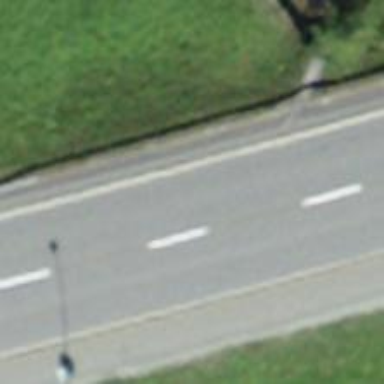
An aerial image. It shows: Asphalt road with primary designation. There is sidewalk on the left side.